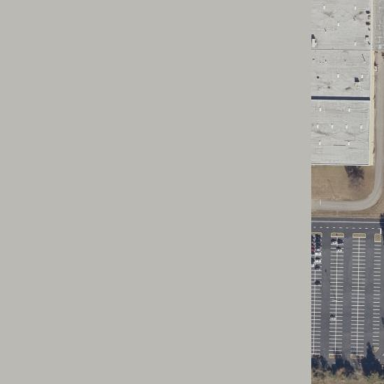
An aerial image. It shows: Parking area with asphalt surface.